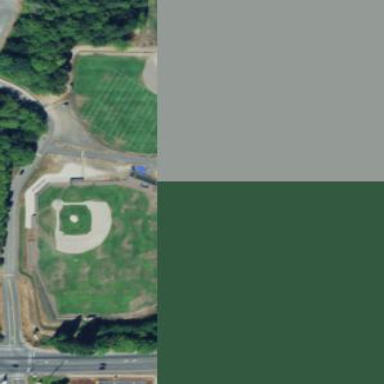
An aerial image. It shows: Baseball pitch for leisure land.